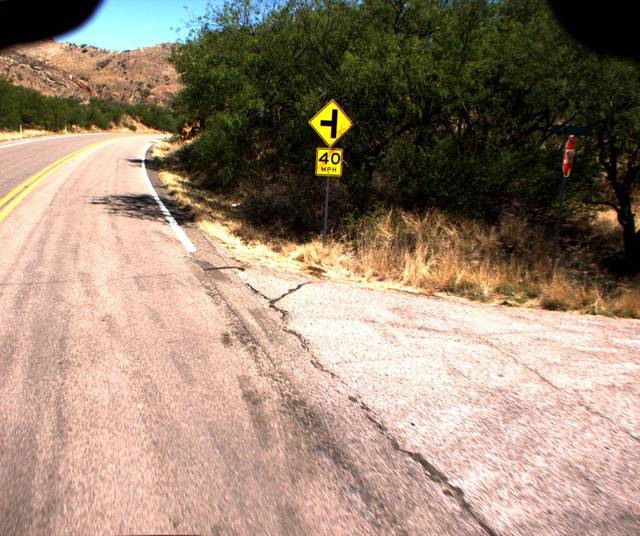
Region: United States
Coordinates: 31.497, -110.811